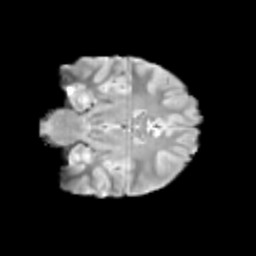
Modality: T2w
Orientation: coronal
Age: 13
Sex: female
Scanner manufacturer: siemens
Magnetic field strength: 3 T
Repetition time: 3.8 s
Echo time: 0.07 s